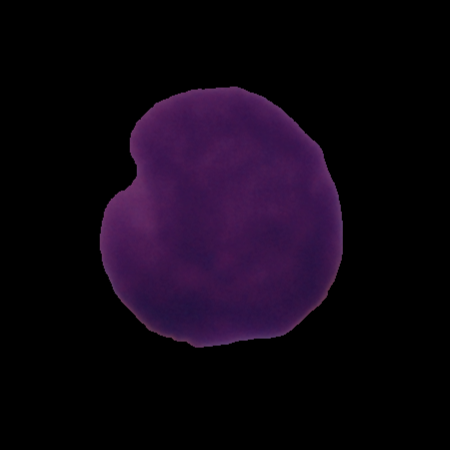
Label: cancer